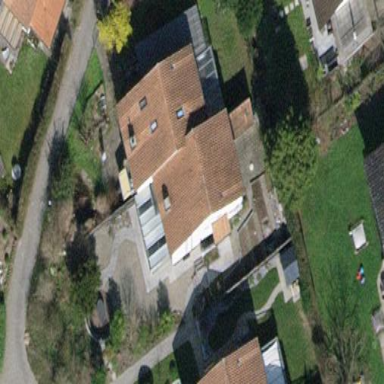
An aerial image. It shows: Terrace building.